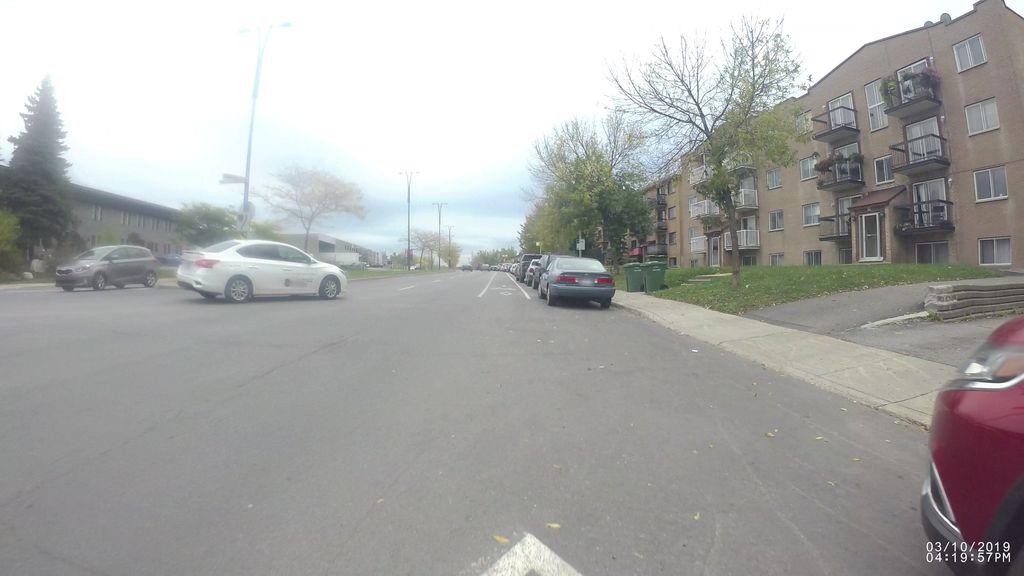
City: montreal